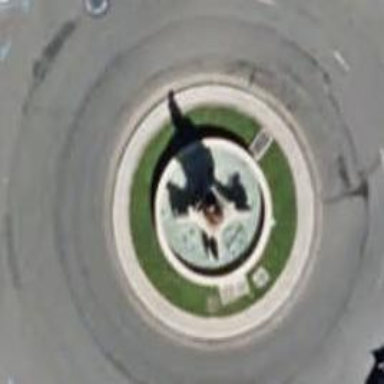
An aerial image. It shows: Beautiful fountain.